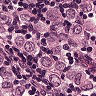
Metastatic tissue present: yes